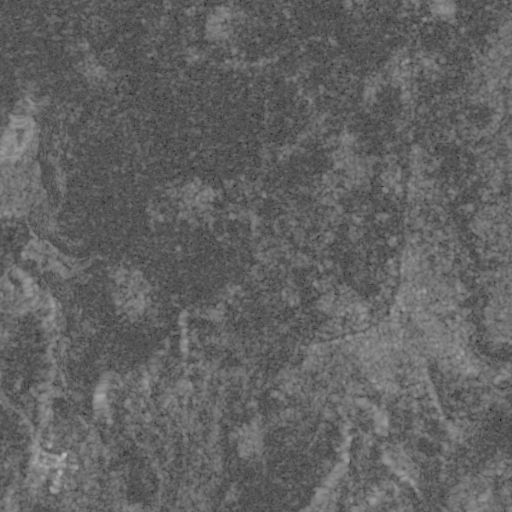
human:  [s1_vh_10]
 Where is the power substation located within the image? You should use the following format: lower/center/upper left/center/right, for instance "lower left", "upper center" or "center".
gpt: The power substation is located in the upper right of the image.
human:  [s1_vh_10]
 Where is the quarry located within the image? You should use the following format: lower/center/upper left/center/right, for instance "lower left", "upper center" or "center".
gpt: The quarry is located in the center left of the image.
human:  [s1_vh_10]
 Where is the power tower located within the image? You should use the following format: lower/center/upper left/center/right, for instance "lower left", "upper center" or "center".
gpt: There is no power tower in the image.

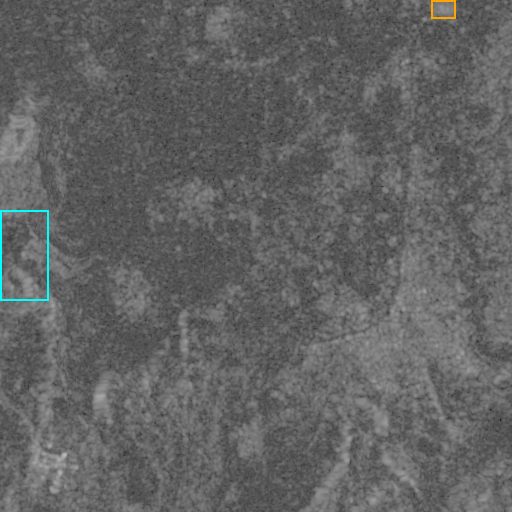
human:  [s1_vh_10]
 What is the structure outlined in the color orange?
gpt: The structure outlined in orange is a power substation.
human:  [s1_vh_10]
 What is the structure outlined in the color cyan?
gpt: The structure outlined in cyan is a quarry.
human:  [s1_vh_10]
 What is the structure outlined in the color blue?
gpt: There is no blue outline.